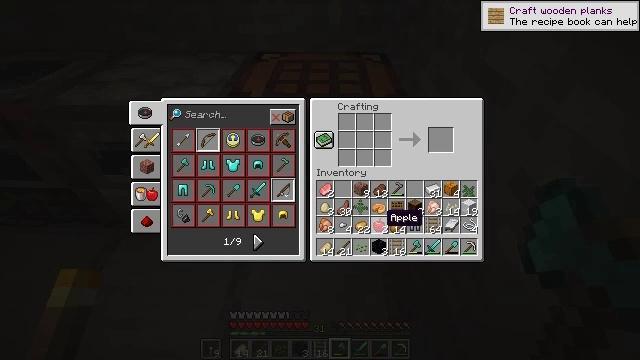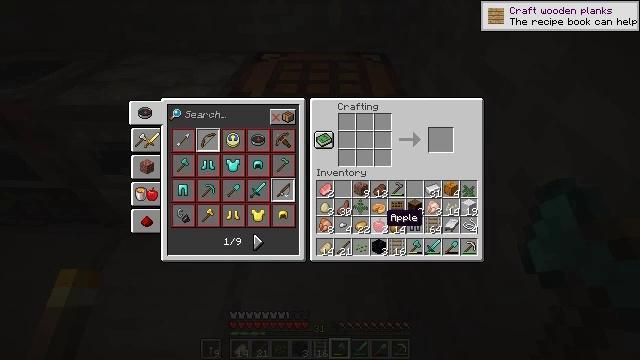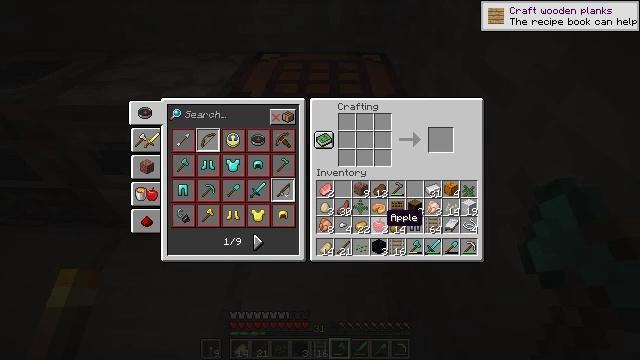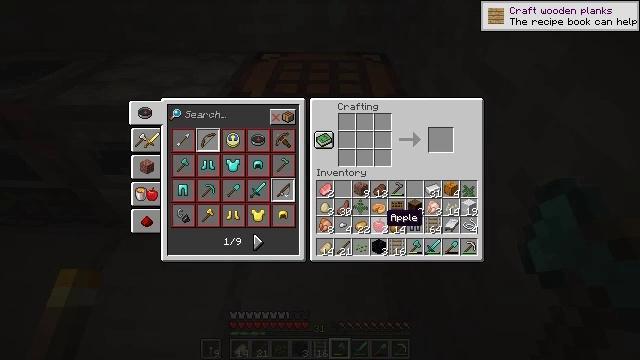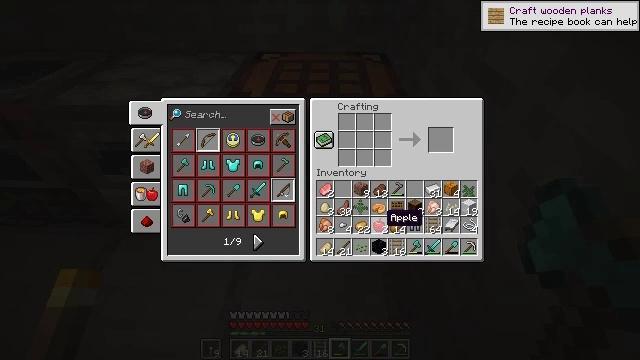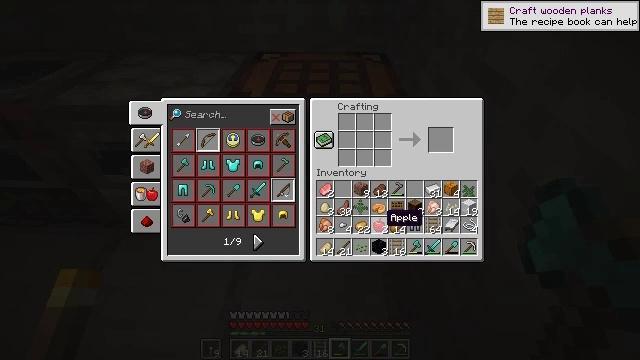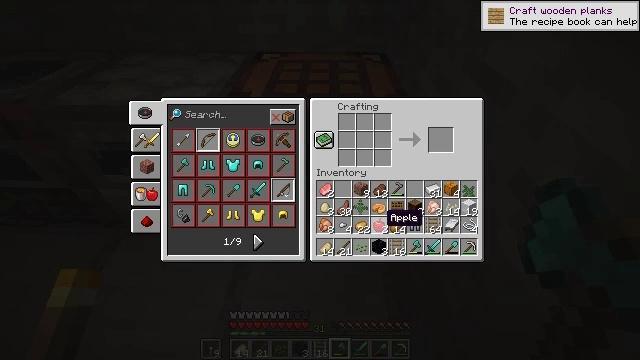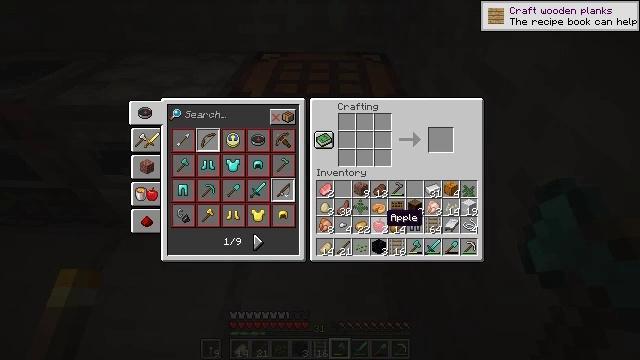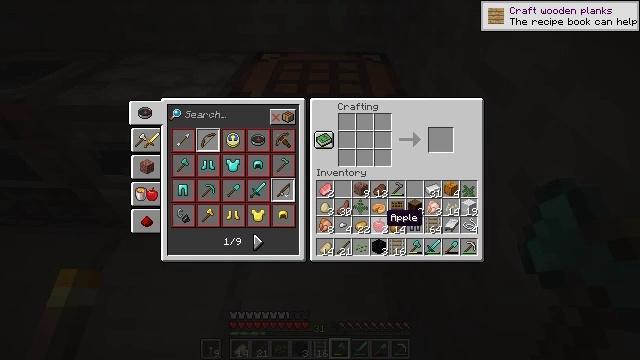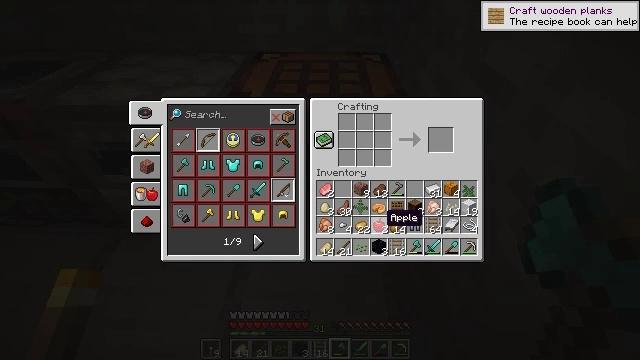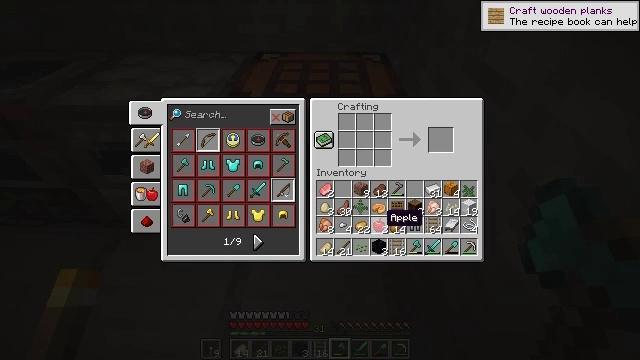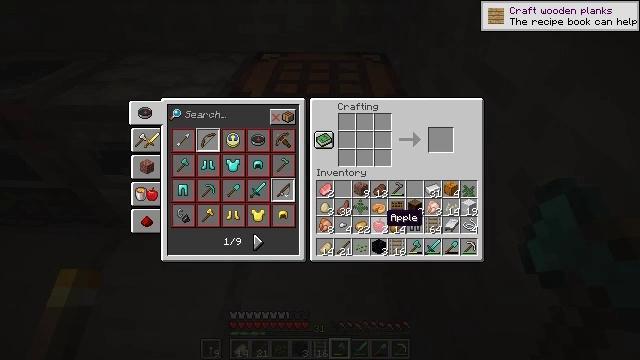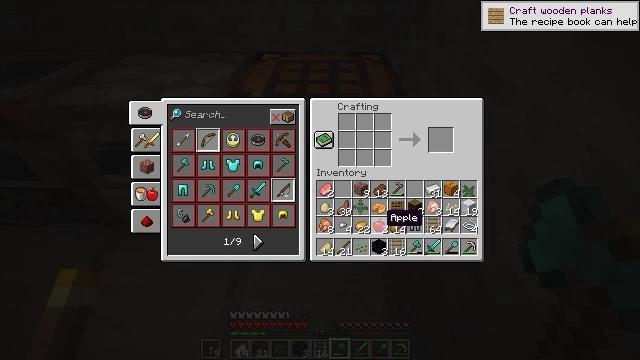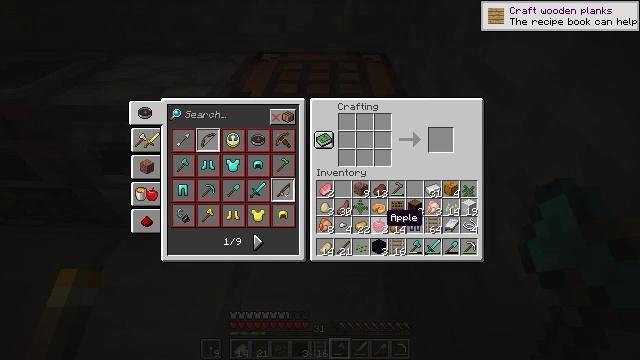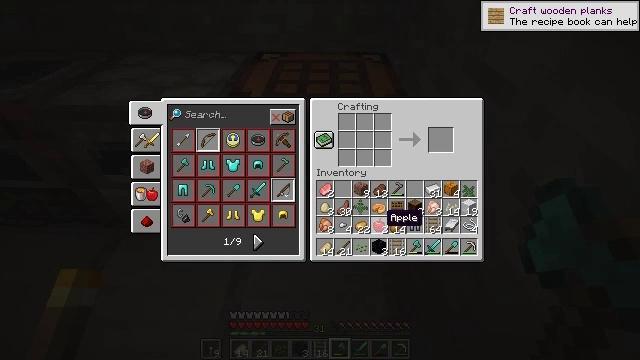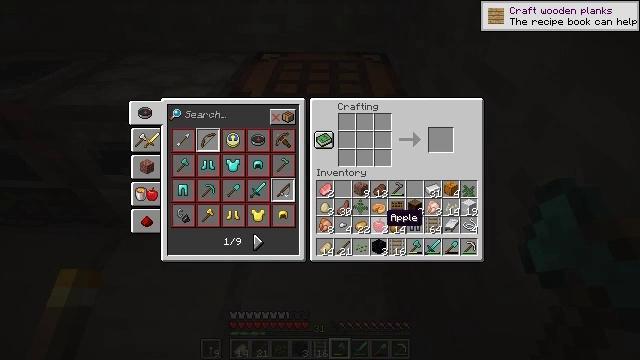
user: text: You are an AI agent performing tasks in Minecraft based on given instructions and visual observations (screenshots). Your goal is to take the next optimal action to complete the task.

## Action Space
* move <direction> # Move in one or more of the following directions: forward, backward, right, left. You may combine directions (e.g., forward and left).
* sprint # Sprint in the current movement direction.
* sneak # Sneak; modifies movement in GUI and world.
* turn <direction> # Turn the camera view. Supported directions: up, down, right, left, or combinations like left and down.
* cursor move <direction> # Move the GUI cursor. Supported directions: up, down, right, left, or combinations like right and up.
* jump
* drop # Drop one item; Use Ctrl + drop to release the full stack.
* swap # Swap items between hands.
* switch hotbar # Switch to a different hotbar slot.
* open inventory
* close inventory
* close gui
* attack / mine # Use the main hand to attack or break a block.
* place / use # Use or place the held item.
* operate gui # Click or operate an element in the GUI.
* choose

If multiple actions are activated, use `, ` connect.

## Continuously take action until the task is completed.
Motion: motion action
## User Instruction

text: Open a crafting table to craft a rail.
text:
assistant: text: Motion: no_op
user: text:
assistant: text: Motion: no_op
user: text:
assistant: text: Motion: no_op
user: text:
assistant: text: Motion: no_op
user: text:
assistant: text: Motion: no_op
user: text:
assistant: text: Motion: no_op
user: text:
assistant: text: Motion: no_op
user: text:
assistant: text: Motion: no_op
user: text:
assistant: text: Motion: no_op
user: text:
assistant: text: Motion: no_op
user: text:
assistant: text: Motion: no_op
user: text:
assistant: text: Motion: no_op
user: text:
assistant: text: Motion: no_op
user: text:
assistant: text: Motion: no_op
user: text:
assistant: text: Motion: no_op
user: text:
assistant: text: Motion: no_op
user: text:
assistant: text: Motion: no_op
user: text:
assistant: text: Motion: no_op
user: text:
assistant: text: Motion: no_op
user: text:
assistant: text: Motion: no_op
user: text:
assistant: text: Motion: no_op
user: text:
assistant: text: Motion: no_op
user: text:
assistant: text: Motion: no_op
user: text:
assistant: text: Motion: no_op
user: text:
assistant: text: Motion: no_op
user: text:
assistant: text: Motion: no_op
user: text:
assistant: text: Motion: no_op
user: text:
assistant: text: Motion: no_op
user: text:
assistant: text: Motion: no_op
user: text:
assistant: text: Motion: no_op